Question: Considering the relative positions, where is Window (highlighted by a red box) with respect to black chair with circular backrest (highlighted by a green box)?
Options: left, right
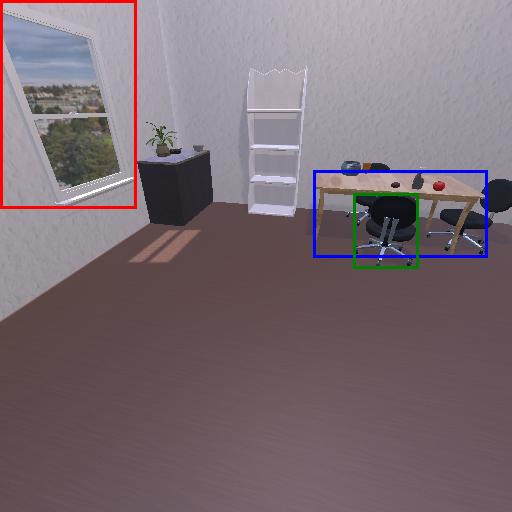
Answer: left